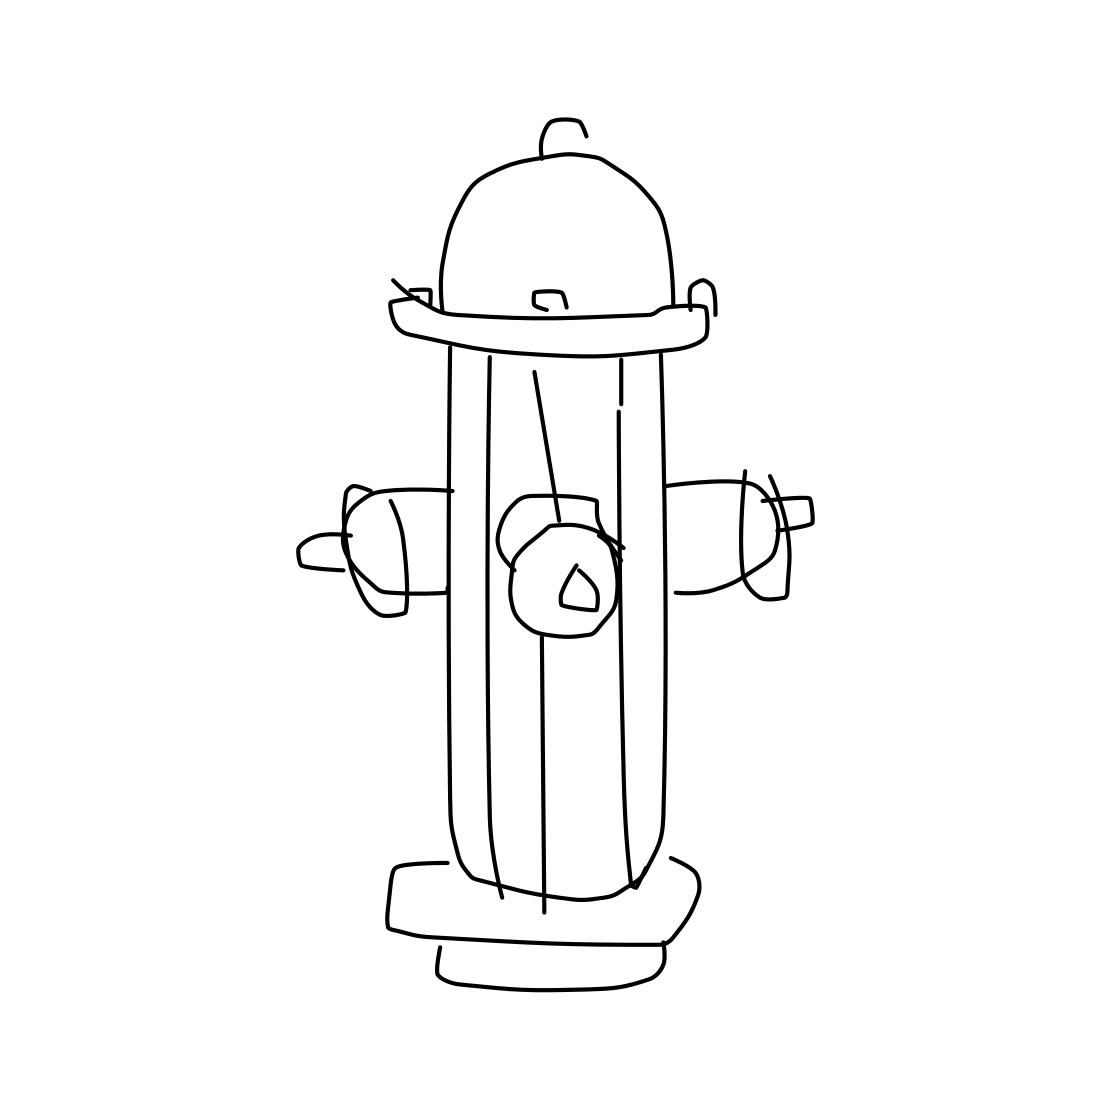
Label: fire hydrant